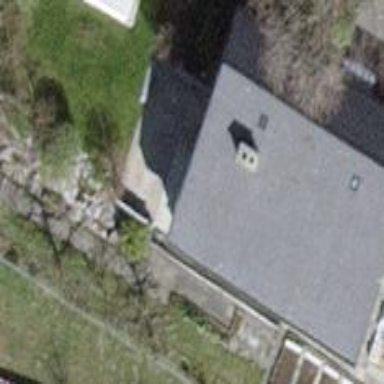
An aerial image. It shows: House with tile roof.